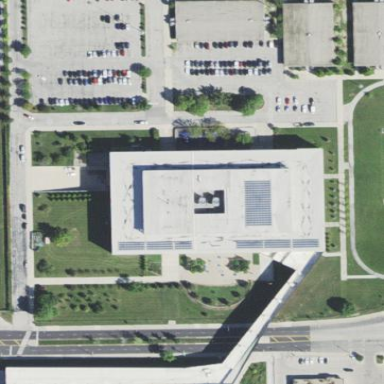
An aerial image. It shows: College building.